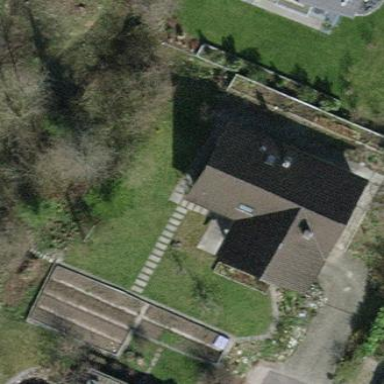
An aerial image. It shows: Detached building.